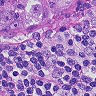
Metastatic tissue present: yes